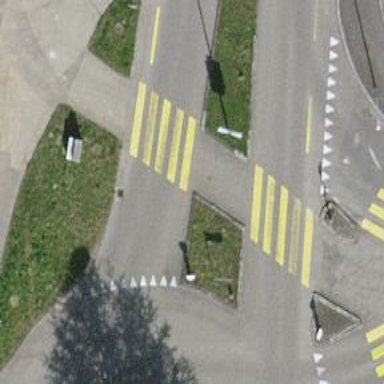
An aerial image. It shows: Marked crossing on the road.